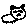
Label: cat